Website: slack
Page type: billing-address
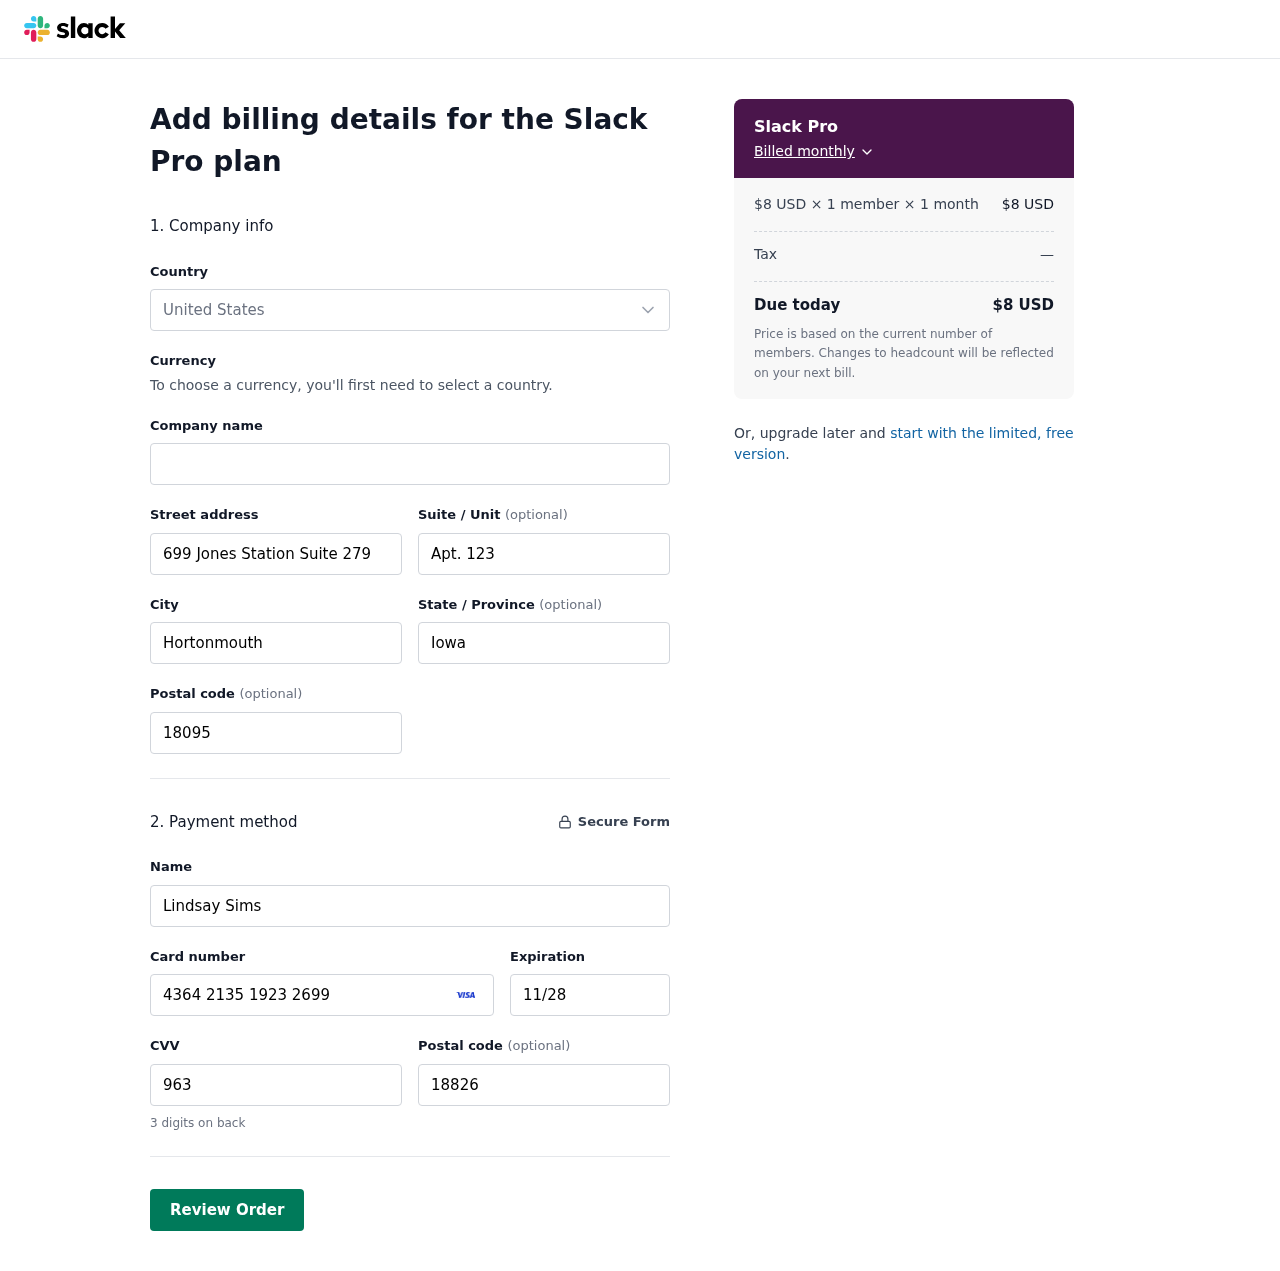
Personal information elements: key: PII_CARD_CVV
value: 963
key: PII_CARD_EXPIRY
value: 11/28
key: PII_CARD_NUMBER
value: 4364 2135 1923 2699
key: PII_CITY
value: Hortonmouth
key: PII_COUNTRY
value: United States
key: PII_FULLNAME
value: Lindsay Sims
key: PII_POSTCODE
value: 18095
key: PII_POSTCODE2
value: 18826
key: PII_STATE
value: Iowa
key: PII_STREET
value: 699 Jones Station Suite 279
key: PII_STREET2
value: Apt. 123
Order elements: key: ORDER_PLAN_PRICE
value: $8 USD
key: ORDER_NUM_MEMBERS
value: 1 member
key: ORDER_NUM_MONTHS
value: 1 month
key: ORDER_SUBTOTAL
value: $8 USD
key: ORDER_TAX
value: —
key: ORDER_TOTAL
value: $8 USD